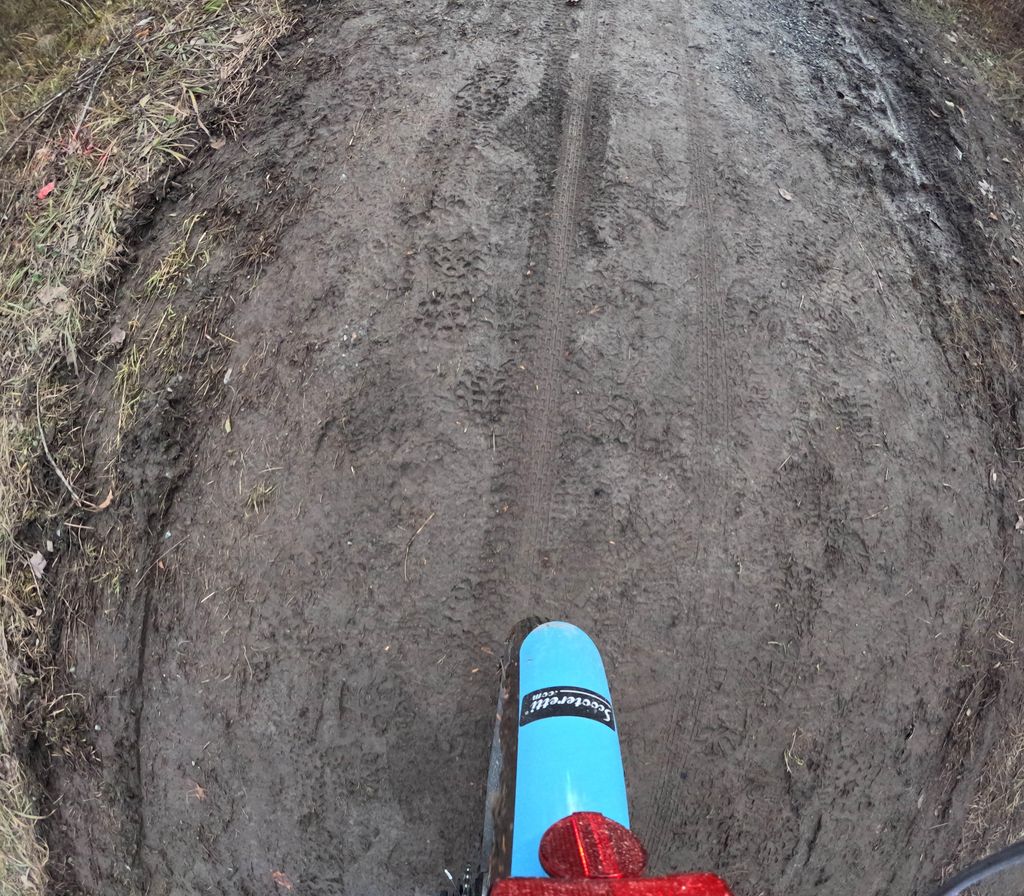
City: ottawa-gatineau